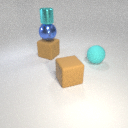
large brown rubber cube in front of large cyan rubber sphere